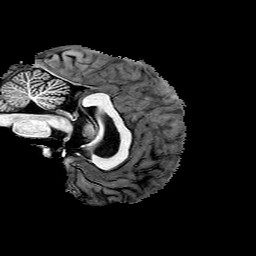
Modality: T1w
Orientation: sagittal
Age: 21
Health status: healthy
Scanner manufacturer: philips
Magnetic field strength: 3 T
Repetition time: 0.007845 s
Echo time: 0.003601 s